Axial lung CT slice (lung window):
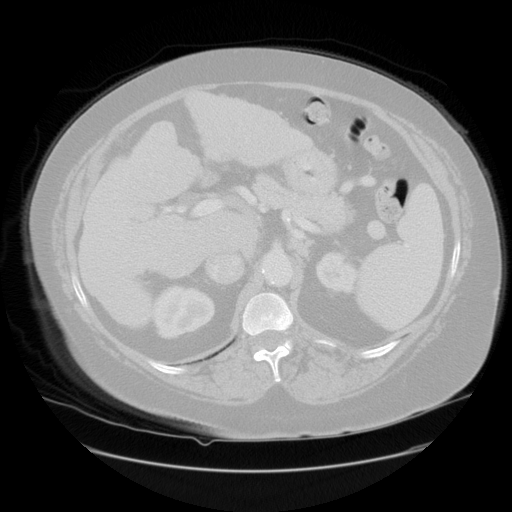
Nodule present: no